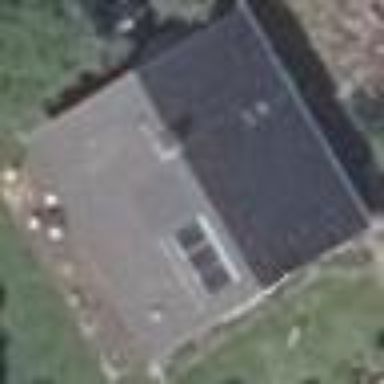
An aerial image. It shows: Detached building.